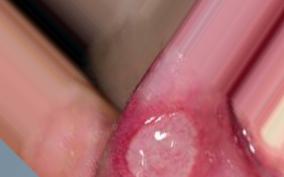
Condition: Mouth Ulcer